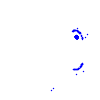
Particle: electron